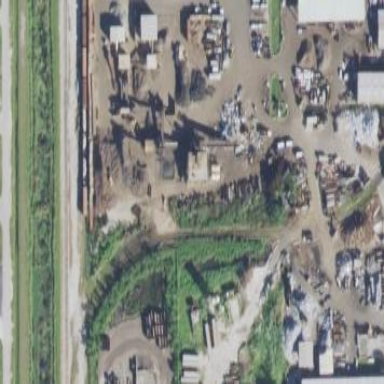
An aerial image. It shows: Scrap yard located in industrial area.